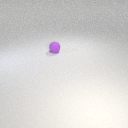
small purple rubber sphere